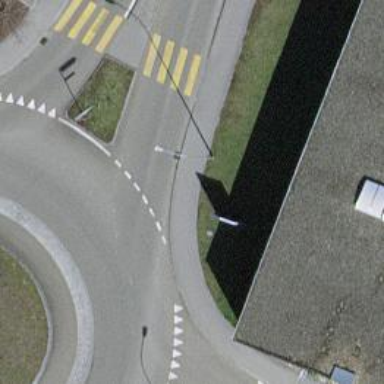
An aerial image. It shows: Tertiary road made of asphalt leading to roundabout junction.